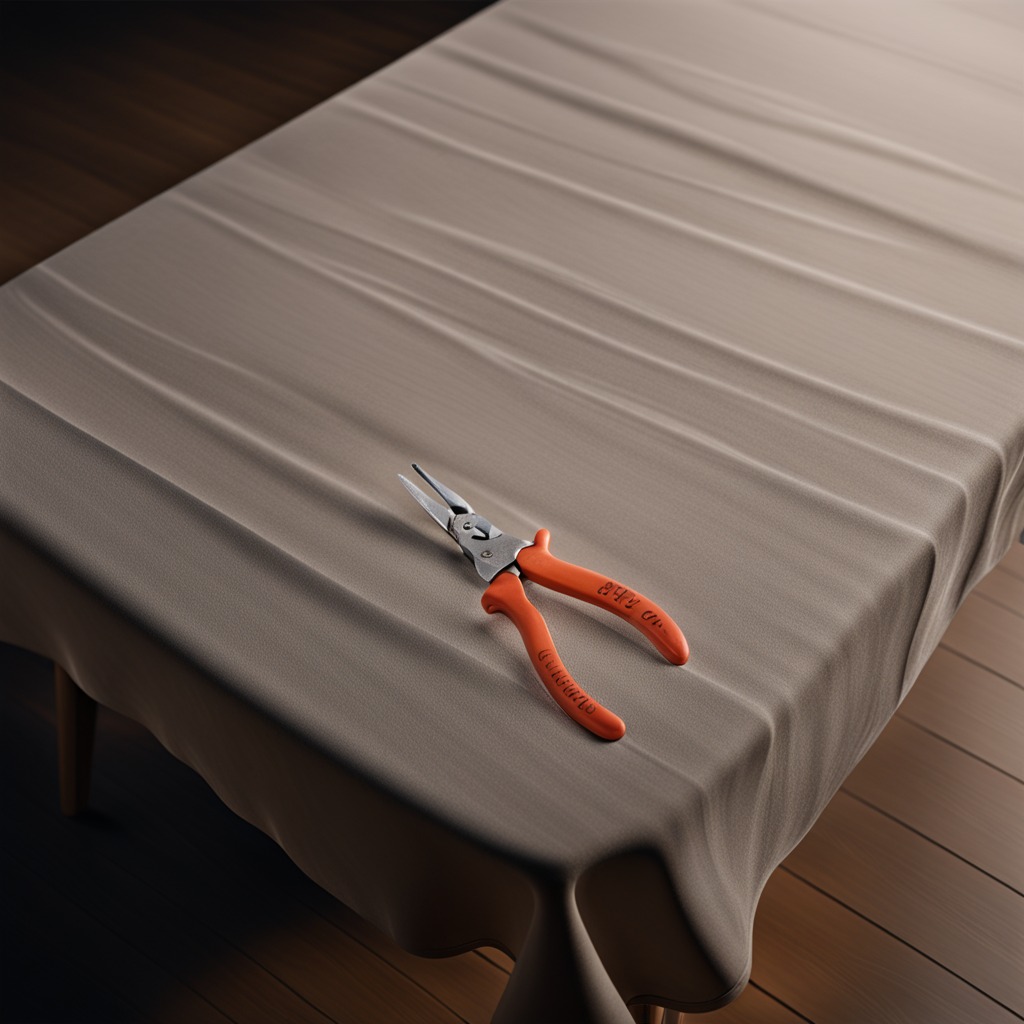
A plier lies on the wooden table.